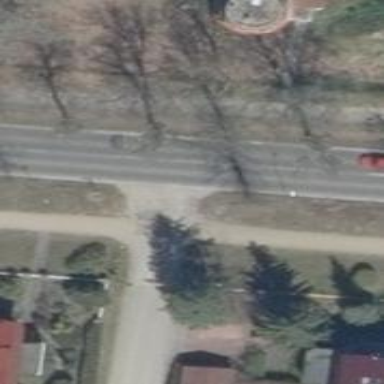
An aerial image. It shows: Residential road with concrete surface.